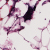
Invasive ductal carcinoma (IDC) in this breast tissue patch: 1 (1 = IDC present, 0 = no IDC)